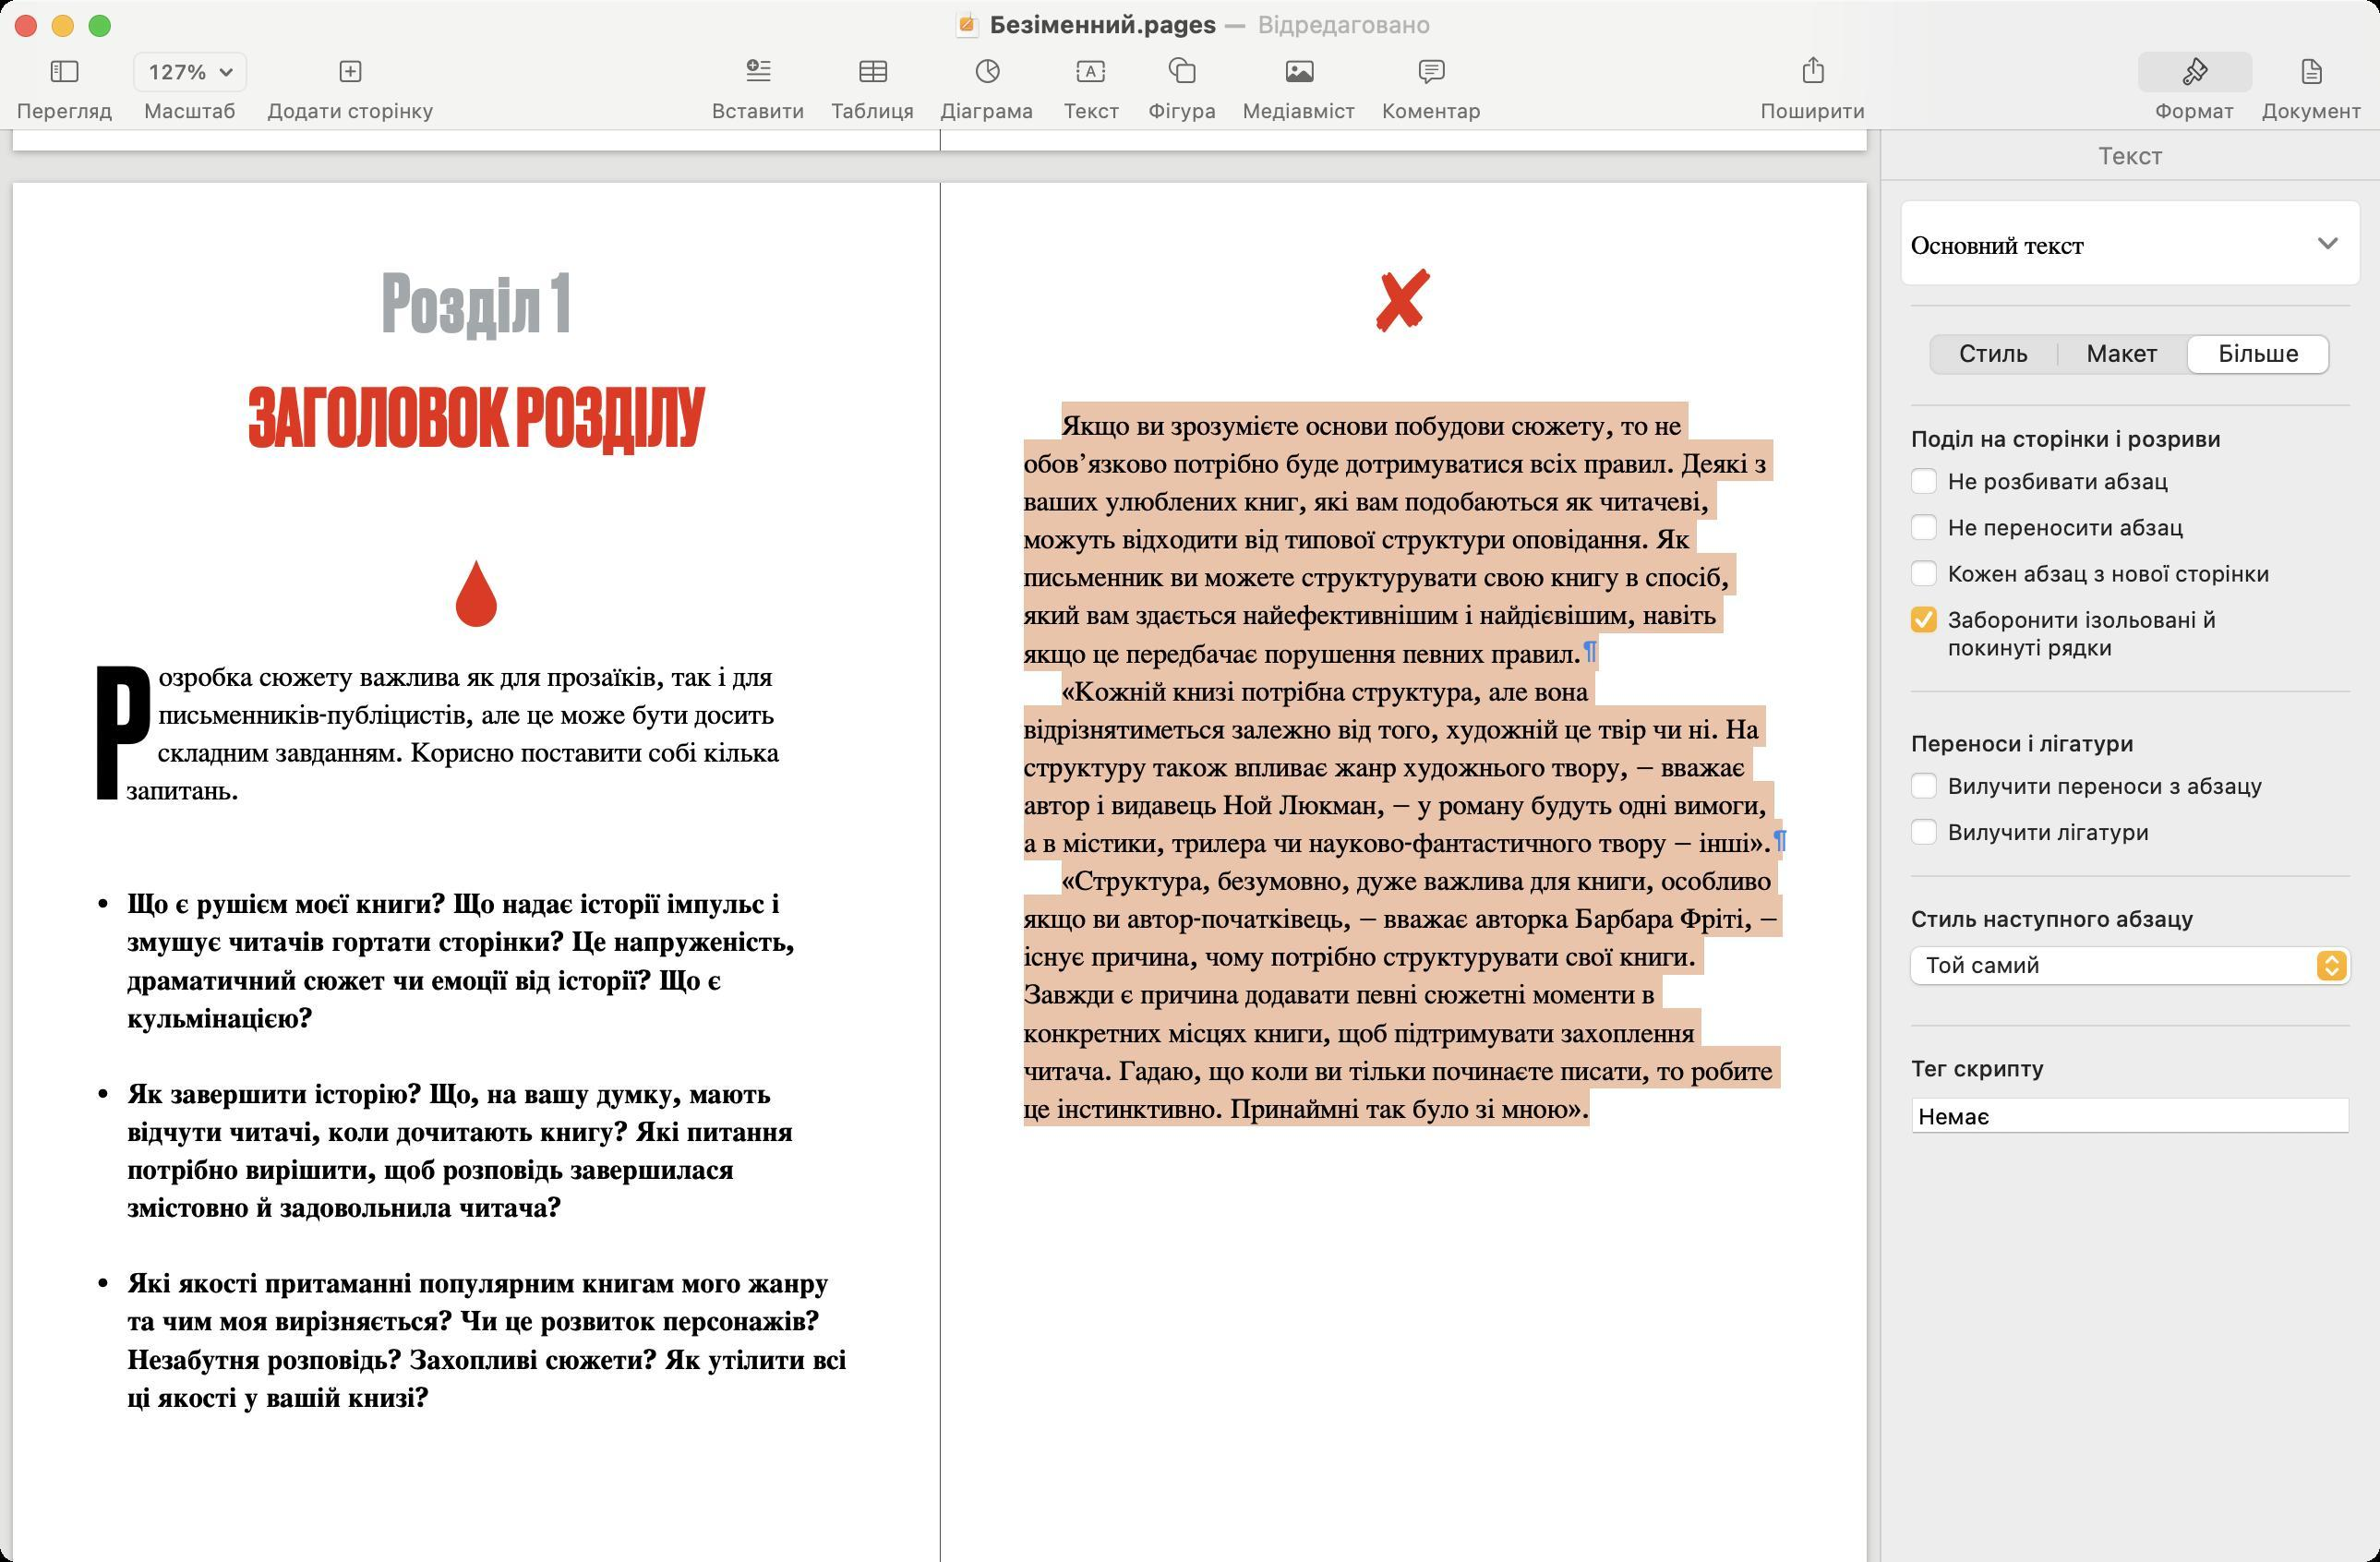
Accessibility tree:
{"name": "Безіменний.pages", "role": "AXWindow", "description": null, "role_description": "звичайне вікно", "value": null, "position": "342.00;64.00", "size": "1289;846", "children": [{"name": null, "role": "AXSplitGroup", "description": null, "role_description": "група розділених областей", "value": null, "position": "0.00;0.00", "size": "1289;846", "children": [{"name": null, "role": "AXSplitter", "description": null, "role_description": "роздільник", "value": -1.0, "position": "-1.00;70.00", "size": "1;776", "children": []}, {"name": null, "role": "AXScrollArea", "description": null, "role_description": "область прокручування", "value": null, "position": "0.00;70.00", "size": "1018;776", "children": [{"name": null, "role": "AXScrollBar", "description": null, "role_description": "смуга прокручування", "value": 0.0, "position": "0.00;830.00", "size": "1018;16", "children": []}, {"name": null, "role": "AXScrollBar", "description": null, "role_description": "смуга прокручування", "value": 0.7408632640201638, "position": "1002.00;70.00", "size": "16;776", "children": [{"name": null, "role": "AXValueIndicator", "description": null, "role_description": "індикатор значення", "value": 0.7408632640201638, "position": "1006.00;524.00", "size": "12;162", "children": []}, {"name": null, "role": "AXButton", "description": null, "role_description": "кнопка-стрілка збільшення", "value": null, "position": "1002.00;70.00", "size": "0;0", "children": []}, {"name": null, "role": "AXButton", "description": null, "role_description": "кнопка-стрілка зменшення", "value": null, "position": "1002.00;70.00", "size": "0;0", "children": []}, {"name": null, "role": "AXButton", "description": null, "role_description": "кнопка наступної сторінки", "value": null, "position": "1006.00;687.00", "size": "12;159", "children": []}, {"name": null, "role": "AXButton", "description": null, "role_description": "кнопка попередньої сторінки", "value": null, "position": "1006.00;70.00", "size": "12;454", "children": []}]}]}, {"name": null, "role": "AXSplitter", "description": null, "role_description": "роздільник", "value": 1018.0, "position": "1018.00;70.00", "size": "1;776", "children": []}, {"name": null, "role": "AXRadioGroup", "description": null, "role_description": "радіо-група", "value": "{\n    \"name\": null,\n    \"role\": \"AXRadioButton\",\n    \"description\": \"\\u0422\\u0435\\u043a\\u0441\\u0442\",\n    \"role_description\": \"\\u0440\\u0430\\u0434\\u0456\\u043e-\\u043a\\u043d\\u043e\\u043f\\u043a\\u0430\",\n    \"value\": 1,\n    \"position\": \"1019.00;70.00\",\n    \"size\": \"272;28\",\n    \"children\": []\n}", "position": "1019.00;70.00", "size": "270;28", "children": [{"name": null, "role": "AXRadioButton", "description": "Текст", "role_description": "радіо-кнопка", "value": 1, "position": "1019.00;70.00", "size": "272;28", "children": []}]}, {"name": "Основний_текст", "role": "AXButton", "description": null, "role_description": "кнопка", "value": null, "position": "1035.00;114.00", "size": "233;35", "children": []}, {"name": null, "role": "AXRadioGroup", "description": null, "role_description": "радіо-група", "value": "{\n    \"name\": null,\n    \"role\": \"AXRadioButton\",\n    \"description\": \"\\u0411\\u0456\\u043b\\u044c\\u0448\\u0435\",\n    \"role_description\": \"\\u0440\\u0430\\u0434\\u0456\\u043e-\\u043a\\u043d\\u043e\\u043f\\u043a\\u0430\",\n    \"value\": 1,\n    \"position\": \"1185.00;180.00\",\n    \"size\": \"79;24\",\n    \"children\": []\n}", "position": "1043.00;180.00", "size": "222;24", "children": [{"name": null, "role": "AXRadioButton", "description": "Стиль", "role_description": "радіо-кнопка", "value": 0, "position": "1043.00;180.00", "size": "72;24", "children": []}, {"name": null, "role": "AXRadioButton", "description": "Макет", "role_description": "радіо-кнопка", "value": 0, "position": "1115.00;180.00", "size": "70;24", "children": []}, {"name": null, "role": "AXRadioButton", "description": "Більше", "role_description": "радіо-кнопка", "value": 1, "position": "1185.00;180.00", "size": "79;24", "children": []}]}, {"name": null, "role": "AXScrollArea", "description": null, "role_description": "область прокручування", "value": null, "position": "1019.00;220.00", "size": "270;626", "children": [{"name": null, "role": "AXStaticText", "description": null, "role_description": "текст", "value": "Поділ на сторінки і розриви", "position": "1033.00;230.00", "size": "172;15", "children": []}, {"name": "Не_розбивати_абзац", "role": "AXCheckBox", "description": "не розділяти рядки", "role_description": "галочка", "value": 0, "position": "1033.00;251.50", "size": "146;18", "children": []}, {"name": "Не_переносити_абзац", "role": "AXCheckBox", "description": "утримувати рядки за абзацом", "role_description": "галочка", "value": 0, "position": "1033.00;276.50", "size": "154;18", "children": []}, {"name": "Кожен_абзац_з_нової_сторінки", "role": "AXCheckBox", "description": "абзац починається з нової сторінки", "role_description": "галочка", "value": 0, "position": "1033.00;301.50", "size": "201;18", "children": []}, {"name": "Заборонити_ізольовані_й\nпокинуті_рядки", "role": "AXCheckBox", "description": "заборонити ізольовані й покинуті рядки", "role_description": "галочка", "value": 1, "position": "1033.00;328.00", "size": "172;30", "children": []}, {"name": null, "role": "AXStaticText", "description": null, "role_description": "текст", "value": "Переноси і лігатури", "position": "1033.00;395.00", "size": "125;15", "children": []}, {"name": "Вилучити_переноси_з_абзацу", "role": "AXCheckBox", "description": null, "role_description": "галочка", "value": 0, "position": "1033.00;416.50", "size": "197;18", "children": []}, {"name": "Вилучити_лігатури", "role": "AXCheckBox", "description": null, "role_description": "галочка", "value": 0, "position": "1033.00;441.50", "size": "136;18", "children": []}, {"name": null, "role": "AXStaticText", "description": null, "role_description": "текст", "value": "Стиль наступного абзацу", "position": "1033.00;490.00", "size": "158;15", "children": []}, {"name": null, "role": "AXPopUpButton", "description": null, "role_description": "кнопка спливного меню", "value": "Той самий", "position": "1032.00;512.00", "size": "245;25", "children": []}, {"name": null, "role": "AXStaticText", "description": null, "role_description": "текст", "value": "Тег скрипту", "position": "1033.00;571.00", "size": "242;15", "children": []}, {"name": null, "role": "AXTextField", "description": null, "role_description": "текстове поле", "value": "Немає", "position": "1035.00;594.00", "size": "238;20", "children": []}]}]}, {"name": null, "role": "AXToolbar", "description": null, "role_description": "панель інструментів", "value": null, "position": "0.00;28.00", "size": "1289;42", "children": [{"name": null, "role": "AXMenuButton", "description": "Перегляд", "role_description": "кнопка меню", "value": null, "position": "2.00;28.00", "size": "66;42", "children": [{"name": null, "role": "AXRadioGroup", "description": null, "role_description": "радіо-група", "value": null, "position": "12.00;27.00", "size": "46;25", "children": [{"name": null, "role": "AXMenuButton", "description": "Перемкнути бічну панель", "role_description": "кнопка меню", "value": null, "position": "12.00;27.00", "size": "46;25", "children": []}]}, {"name": null, "role": "AXStaticText", "description": null, "role_description": "текст", "value": "Перегляд", "position": "5.00;53.00", "size": "60;14", "children": []}]}, {"name": "Масштаб", "role": "AXMenuButton", "description": null, "role_description": "кнопка меню", "value": null, "position": "68.00;28.00", "size": "70;42", "children": [{"name": "127%", "role": "AXMenuButton", "description": null, "role_description": "кнопка меню", "value": null, "position": "71.00;27.00", "size": "64;25", "children": []}, {"name": null, "role": "AXStaticText", "description": null, "role_description": "текст", "value": "Масштаб", "position": "74.00;53.00", "size": "58;14", "children": []}]}, {"name": "Додати_сторінку", "role": "AXButton", "description": "Додати сторінку", "role_description": "кнопка", "value": null, "position": "138.00;28.00", "size": "104;42", "children": []}, {"name": null, "role": "AXMenuButton", "description": "Вставити", "role_description": "кнопка меню", "value": null, "position": "378.50;28.00", "size": "64;42", "children": [{"name": null, "role": "AXRadioGroup", "description": null, "role_description": "радіо-група", "value": null, "position": "388.00;27.00", "size": "46;25", "children": [{"name": null, "role": "AXMenuButton", "description": "додати список", "role_description": "кнопка меню", "value": null, "position": "388.00;27.00", "size": "46;25", "children": []}]}, {"name": null, "role": "AXStaticText", "description": null, "role_description": "текст", "value": "Вставити", "position": "381.50;53.00", "size": "58;14", "children": []}]}, {"name": "Таблиця", "role": "AXCheckBox", "description": "Таблиця", "role_description": "галочка", "value": 0, "position": "443.00;28.00", "size": "60;42", "children": []}, {"name": "Діаграма", "role": "AXCheckBox", "description": "Діаграма", "role_description": "галочка", "value": 0, "position": "502.50;28.00", "size": "64;42", "children": []}, {"name": "Текст", "role": "AXButton", "description": "Текст", "role_description": "кнопка", "value": null, "position": "567.00;28.00", "size": "48;42", "children": []}, {"name": "Фігура", "role": "AXCheckBox", "description": "Фігура", "role_description": "галочка", "value": 0, "position": "615.00;28.00", "size": "51;42", "children": []}, {"name": null, "role": "AXMenuButton", "description": "Медіавміст", "role_description": "кнопка меню", "value": null, "position": "666.00;28.00", "size": "76;42", "children": [{"name": null, "role": "AXRadioGroup", "description": null, "role_description": "радіо-група", "value": null, "position": "681.00;27.00", "size": "46;25", "children": [{"name": null, "role": "AXMenuButton", "description": "фотографія", "role_description": "кнопка меню", "value": null, "position": "681.00;27.00", "size": "46;25", "children": []}]}, {"name": null, "role": "AXStaticText", "description": null, "role_description": "текст", "value": "Медіавміст", "position": "669.00;53.00", "size": "70;14", "children": []}]}, {"name": "Коментар", "role": "AXButton", "description": "Коментар", "role_description": "кнопка", "value": null, "position": "741.50;28.00", "size": "68;42", "children": []}, {"name": "Поширити", "role": "AXButton", "description": "Поширити", "role_description": "кнопка", "value": null, "position": "946.50;28.00", "size": "71;42", "children": []}, {"name": null, "role": "AXGroup", "description": null, "role_description": "група", "value": "{\n    \"name\": null,\n    \"role\": \"AXRadioButton\",\n    \"description\": \"\\u0424\\u043e\\u0440\\u043c\\u0430\\u0442\",\n    \"role_description\": \"\\u0440\\u0430\\u0434\\u0456\\u043e-\\u043a\\u043d\\u043e\\u043f\\u043a\\u0430\",\n    \"value\": 1,\n    \"position\": \"1157.00;27.00\",\n    \"size\": \"64;25\",\n    \"children\": []\n}", "position": "1154.00;28.00", "size": "133;42", "children": [{"name": null, "role": "AXRadioButton", "description": "Формат", "role_description": "радіо-кнопка", "value": 1, "position": "1157.00;28.00", "size": "64;42", "children": []}, {"name": null, "role": "AXRadioButton", "description": "Документ", "role_description": "радіо-кнопка", "value": 0, "position": "1221.00;28.00", "size": "63;42", "children": []}]}]}, {"name": null, "role": "AXButton", "description": null, "role_description": "кнопка закривання", "value": null, "position": "7.00;6.00", "size": "14;16", "children": []}, {"name": null, "role": "AXButton", "description": null, "role_description": "кнопка повноекранного режиму", "value": null, "position": "47.00;6.00", "size": "14;16", "children": [{"name": null, "role": "AXGroup", "description": null, "role_description": "група", "value": null, "position": "47.00;6.00", "size": "14;16", "children": [{"name": null, "role": "AXGroup", "description": null, "role_description": "група", "value": null, "position": "47.00;6.00", "size": "14;16", "children": []}]}]}, {"name": null, "role": "AXButton", "description": null, "role_description": "кнопка згортання", "value": null, "position": "27.00;6.00", "size": "14;16", "children": []}, {"name": "Відредаговано", "role": "AXMenuButton", "description": "дії з документами", "role_description": "кнопка меню", "value": null, "position": "678.00;5.00", "size": "106;16", "children": []}, {"name": null, "role": "AXStaticText", "description": null, "role_description": "текст", "value": "—", "position": "661.00;5.00", "size": "16;16", "children": []}, {"name": "Безіменний.pages", "role": "AXImage", "description": null, "role_description": "зображення", "value": null, "position": "516.00;5.00", "size": "16;16", "children": []}, {"name": null, "role": "AXStaticText", "description": null, "role_description": "текст", "value": "Безіменний.pages", "position": "534.00;5.00", "size": "127;16", "children": []}]}